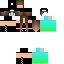
A female human skin with dark skin, wearing brown long hair dressed in a blue hoodie and black pants, featuring a closed mouth.